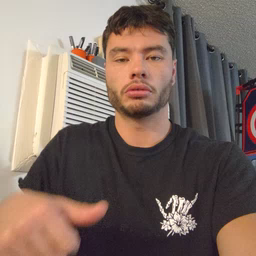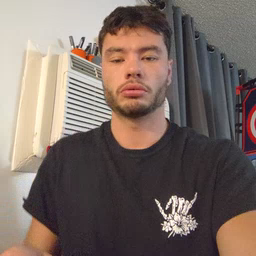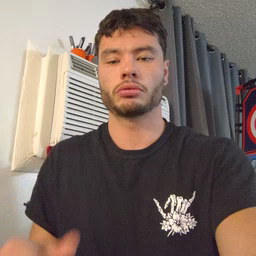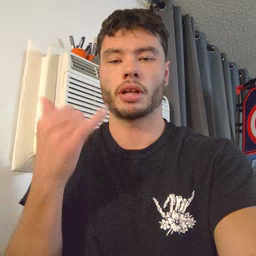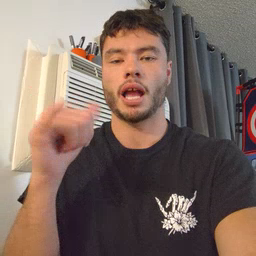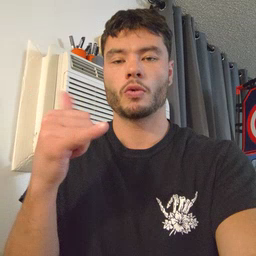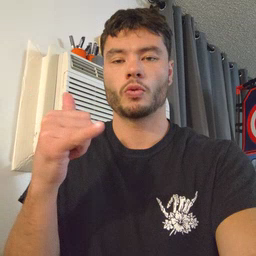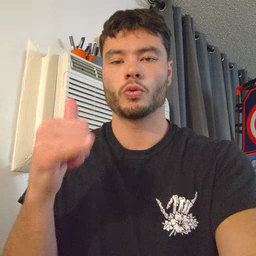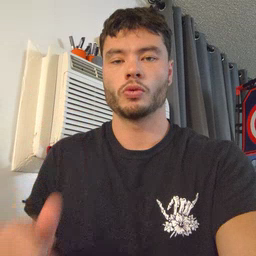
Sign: yellow